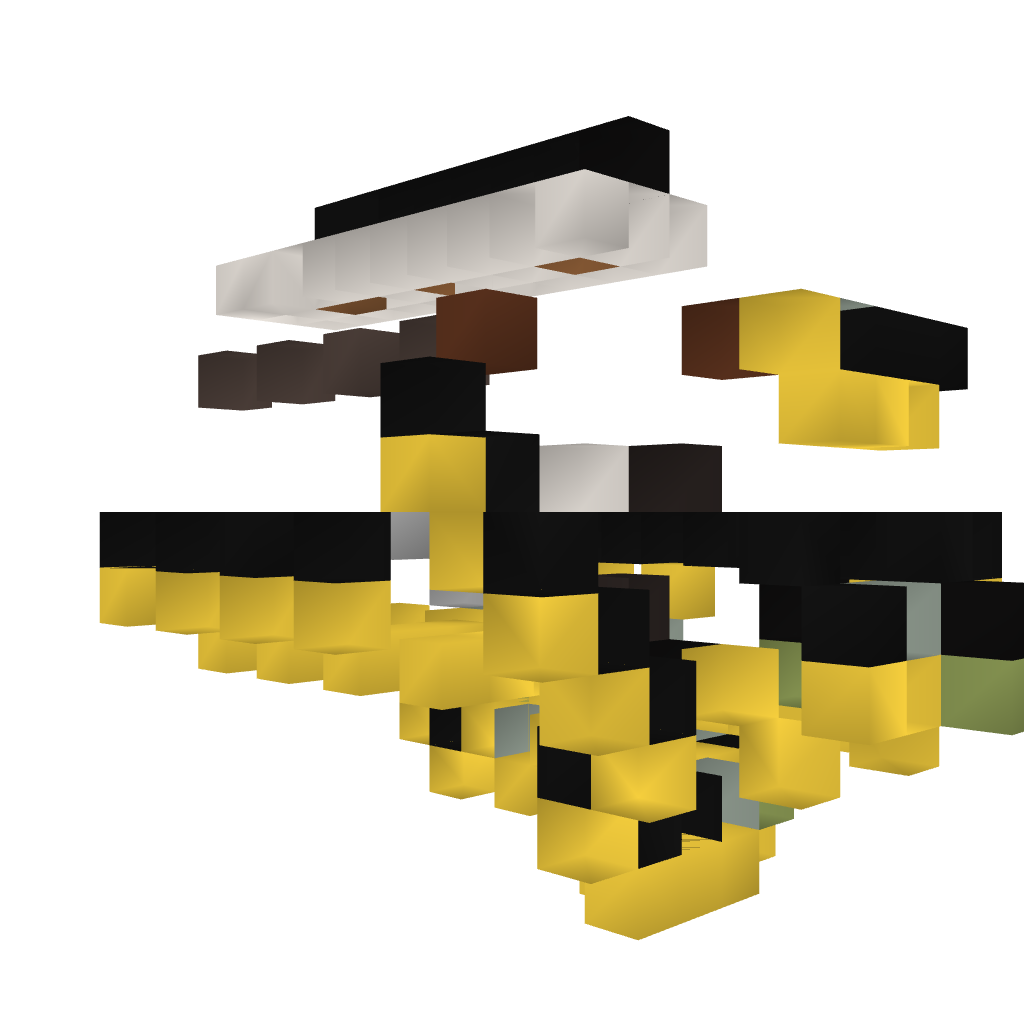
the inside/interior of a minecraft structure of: Casino Machine 02